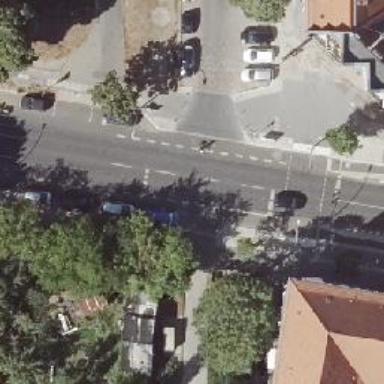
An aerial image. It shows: Residential road with sidewalks on both sides. The surface of the right sidewalk is asphalt.